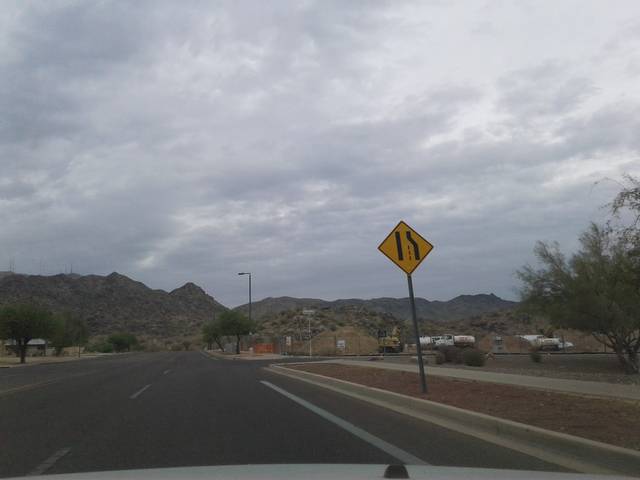
Region: United States
Coordinates: 33.36, -112.073